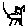
Label: cat